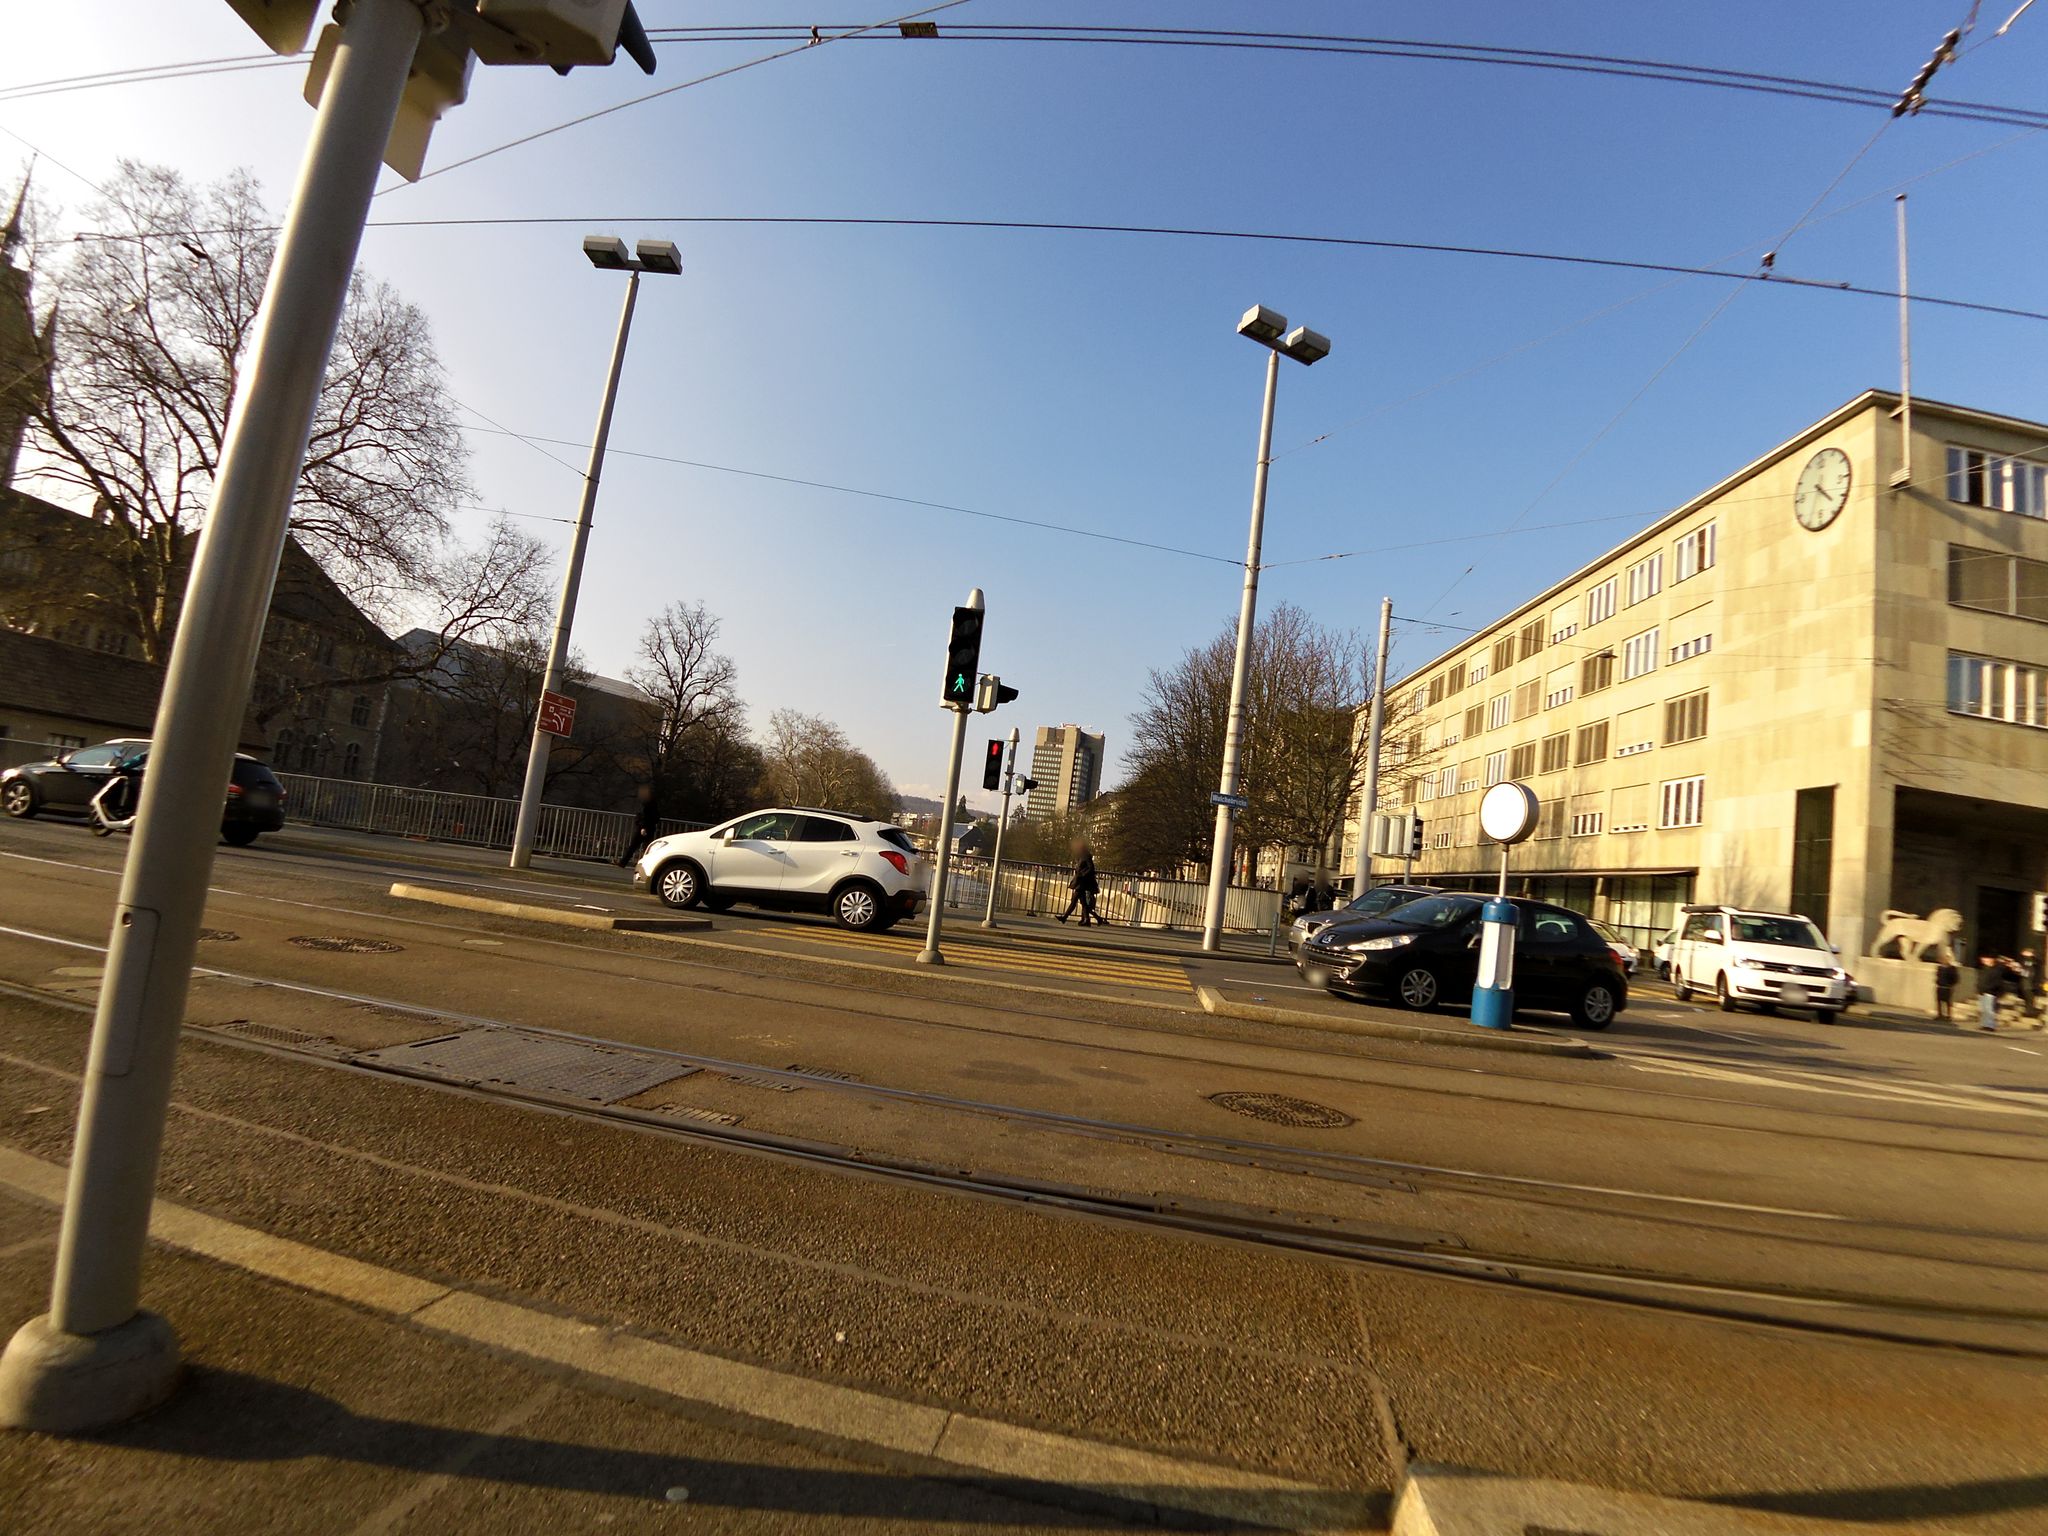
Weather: snowy
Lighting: day
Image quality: good
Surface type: walking surface
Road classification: tertiary
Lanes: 2
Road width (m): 2
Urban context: urban centre
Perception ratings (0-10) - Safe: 0.72, Lively: 8.15, Beautiful: 2.76, Boring: 3.96, Depressing: 6.04, Wealthy: 3.77